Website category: jobs
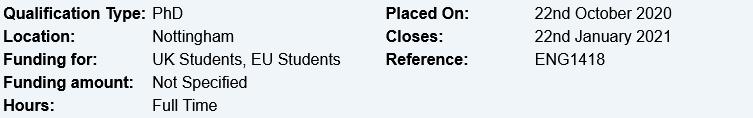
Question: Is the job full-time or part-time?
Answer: Full Time

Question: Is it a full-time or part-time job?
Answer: Full Time

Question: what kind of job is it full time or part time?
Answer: Full Time

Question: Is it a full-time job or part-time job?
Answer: Full Time

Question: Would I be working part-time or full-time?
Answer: Full Time

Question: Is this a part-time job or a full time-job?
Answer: Full Time

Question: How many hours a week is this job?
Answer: Full Time

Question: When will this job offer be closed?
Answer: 22nd January 2021

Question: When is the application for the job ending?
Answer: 22nd January 2021

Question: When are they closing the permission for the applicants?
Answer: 22nd January 2021

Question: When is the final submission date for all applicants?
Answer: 22nd January 2021

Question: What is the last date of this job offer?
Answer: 22nd January 2021

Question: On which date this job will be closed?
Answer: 22nd January 2021

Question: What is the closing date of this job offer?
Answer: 22nd January 2021

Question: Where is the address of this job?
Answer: Nottingham

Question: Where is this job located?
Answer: Nottingham

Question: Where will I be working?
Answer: Nottingham

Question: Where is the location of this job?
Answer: Nottingham

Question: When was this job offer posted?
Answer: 22nd October 2020

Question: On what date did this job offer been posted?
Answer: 22nd October 2020